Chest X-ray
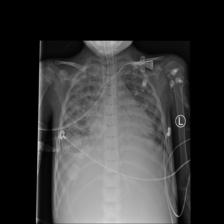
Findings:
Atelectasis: negative
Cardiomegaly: negative
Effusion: negative
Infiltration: positive
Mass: negative
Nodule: negative
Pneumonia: negative
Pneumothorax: negative
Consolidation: positive
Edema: negative
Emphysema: negative
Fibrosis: negative
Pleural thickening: negative
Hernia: negative